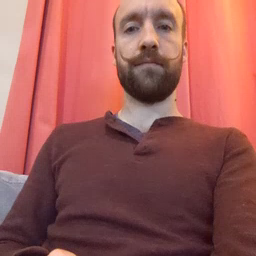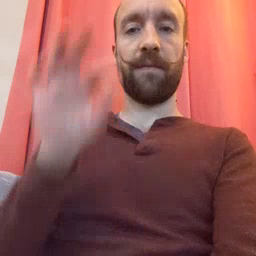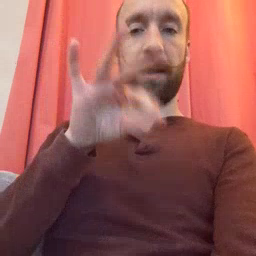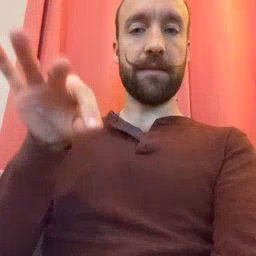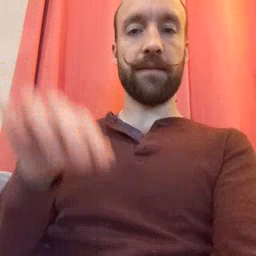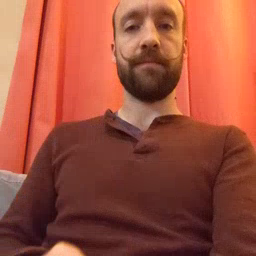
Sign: frenchfries